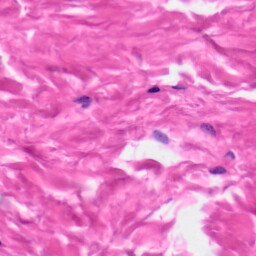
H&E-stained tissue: Skin